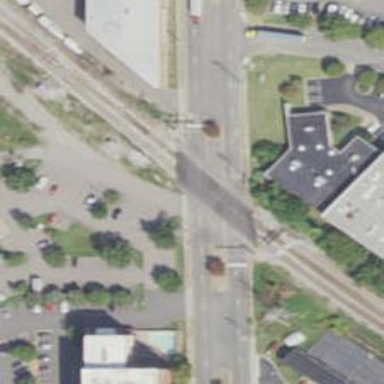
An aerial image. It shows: Level crossing along the railway.